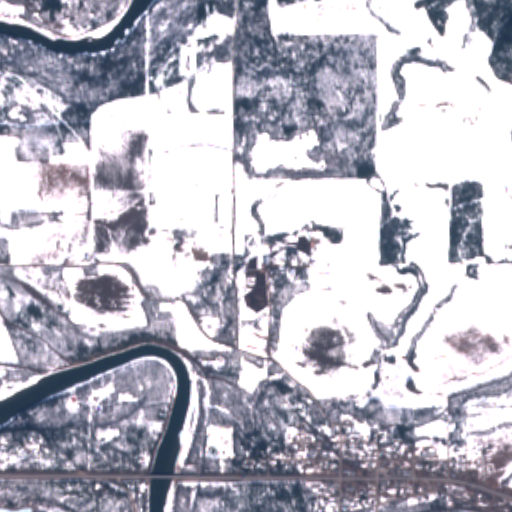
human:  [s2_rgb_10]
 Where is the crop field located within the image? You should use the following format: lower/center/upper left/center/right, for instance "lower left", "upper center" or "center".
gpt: The crop field is located in the lower right of the image.
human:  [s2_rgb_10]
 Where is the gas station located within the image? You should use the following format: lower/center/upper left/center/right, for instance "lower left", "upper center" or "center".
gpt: The gas station is located in the lower right of the image.
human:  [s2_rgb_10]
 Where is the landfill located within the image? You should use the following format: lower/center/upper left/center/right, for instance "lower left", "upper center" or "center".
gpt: The landfill is located in the lower center of the image.
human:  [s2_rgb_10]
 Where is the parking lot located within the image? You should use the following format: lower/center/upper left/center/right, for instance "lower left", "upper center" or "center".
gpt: The parking lot is located in the lower right of the image.
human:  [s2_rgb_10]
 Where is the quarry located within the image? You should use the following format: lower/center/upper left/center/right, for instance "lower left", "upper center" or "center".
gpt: The quarry is located in the lower center of the image.
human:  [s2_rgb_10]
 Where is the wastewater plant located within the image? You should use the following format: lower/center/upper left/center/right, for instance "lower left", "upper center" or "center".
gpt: The wastewater plant is located in the lower center of the image.
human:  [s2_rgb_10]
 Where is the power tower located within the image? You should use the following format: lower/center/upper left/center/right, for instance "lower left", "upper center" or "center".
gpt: There is no power tower in the image.